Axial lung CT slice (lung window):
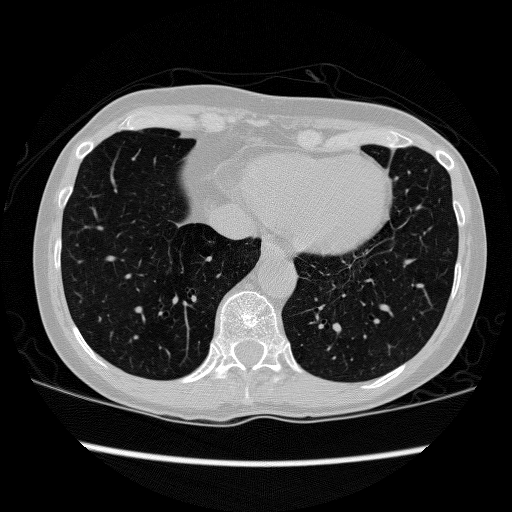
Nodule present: no